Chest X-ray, AP view. Patient: 71 years old, sex M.
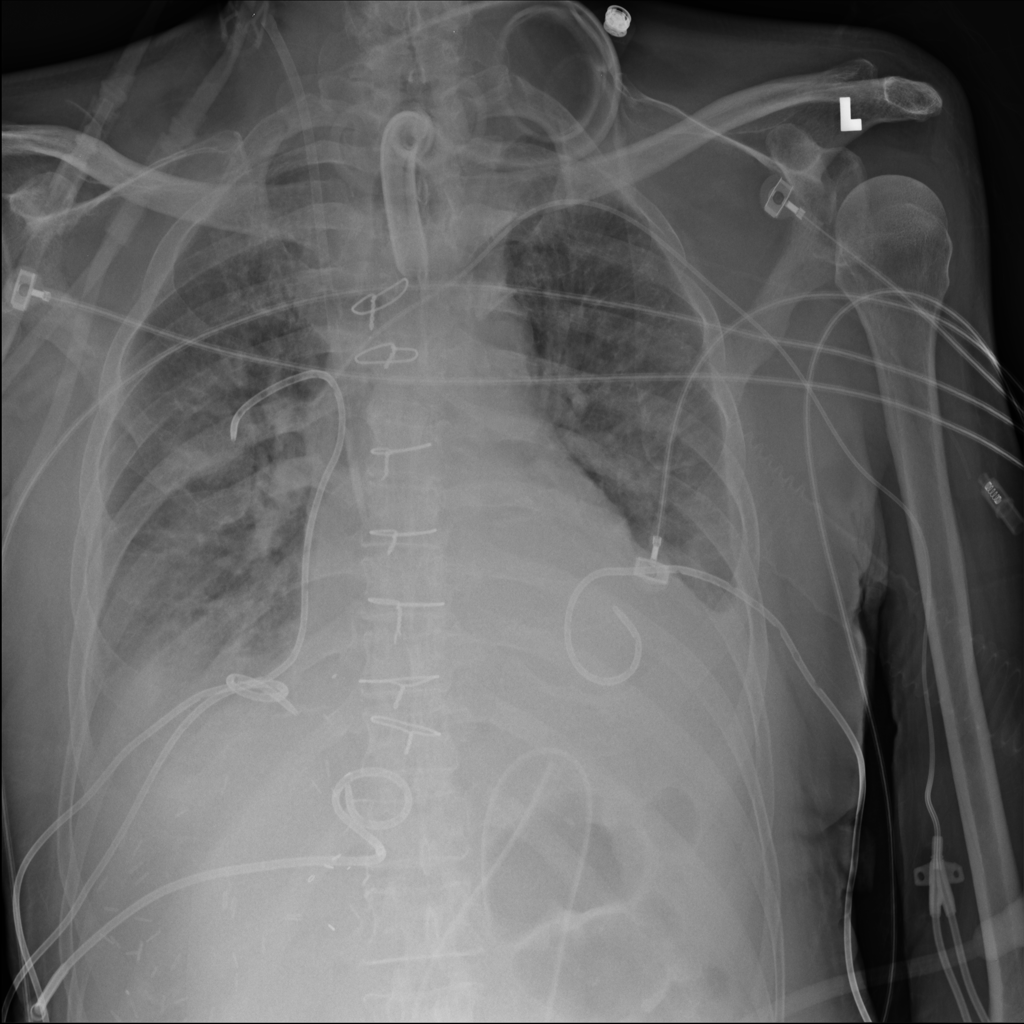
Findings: Effusion, Infiltration